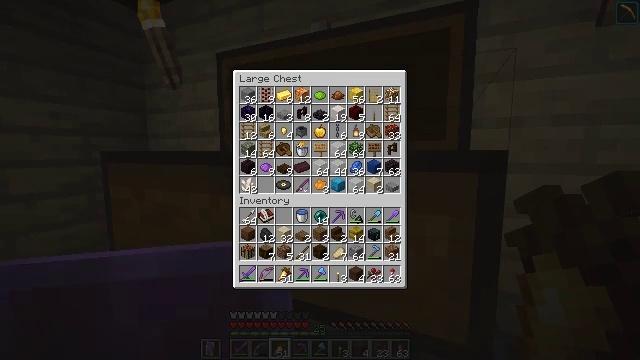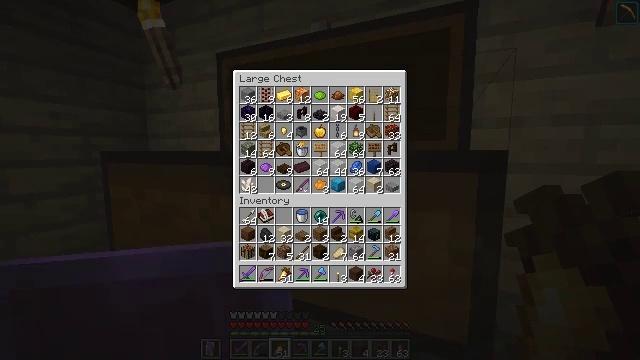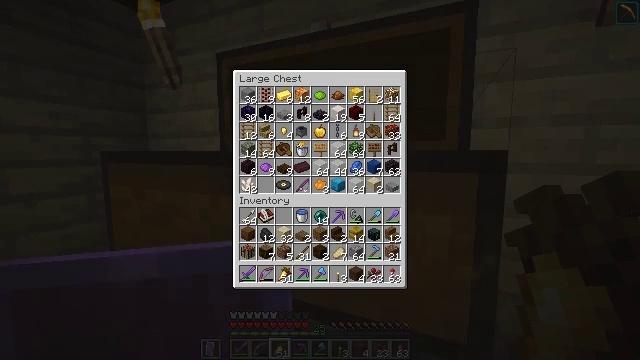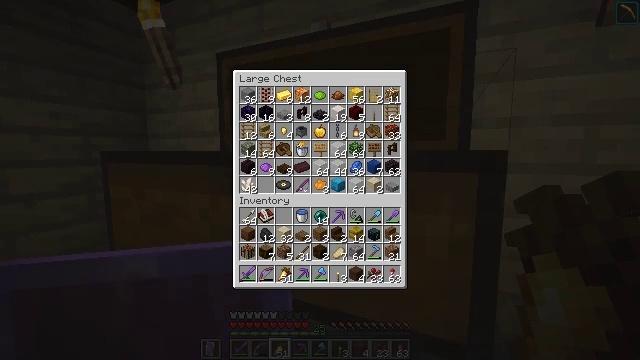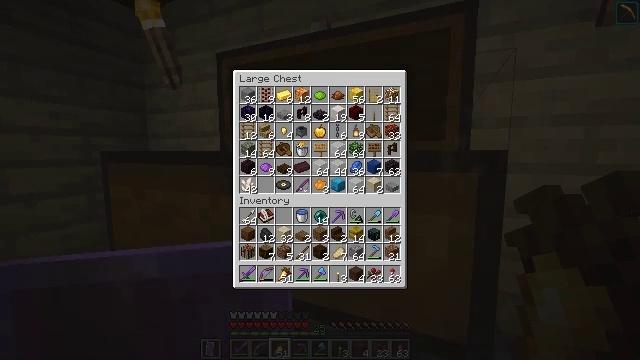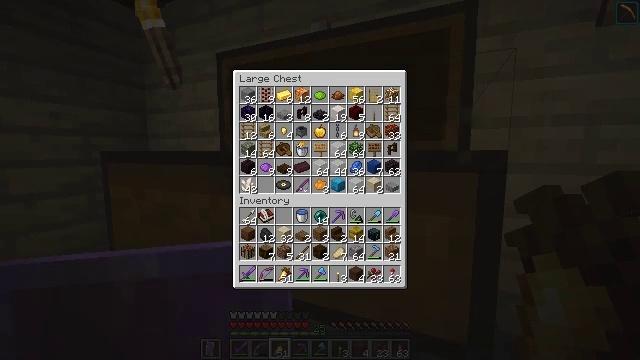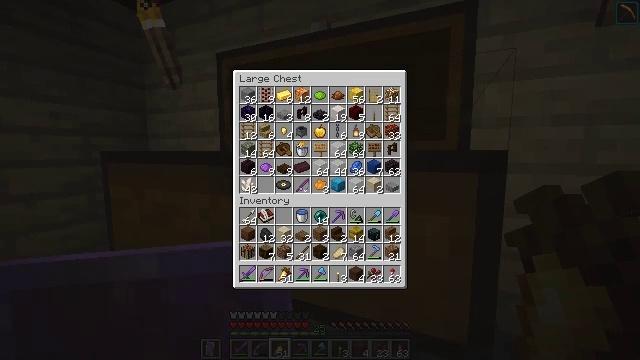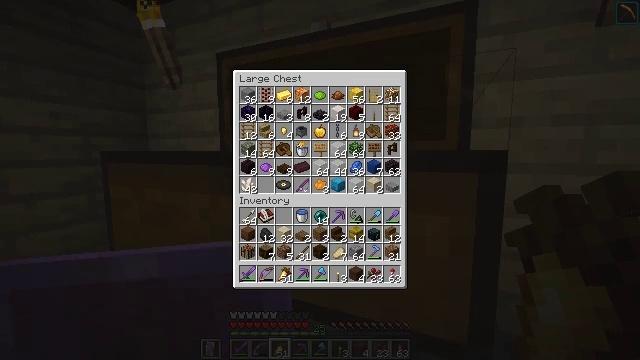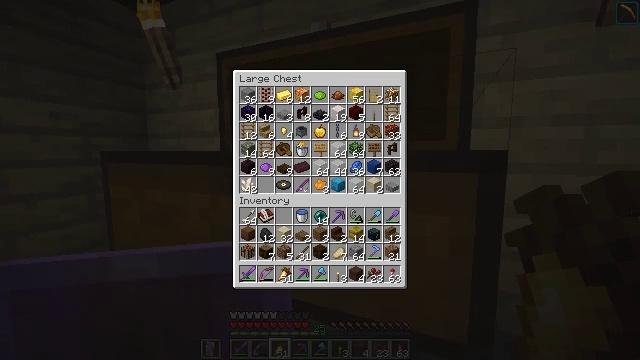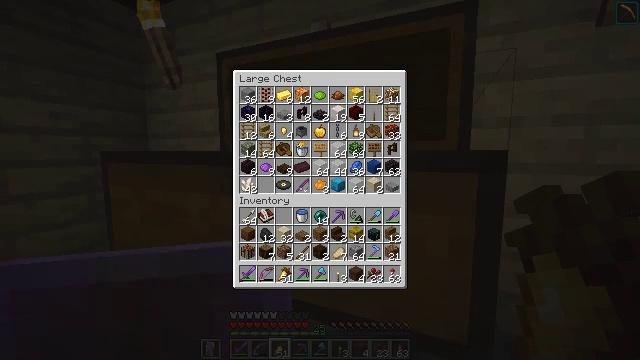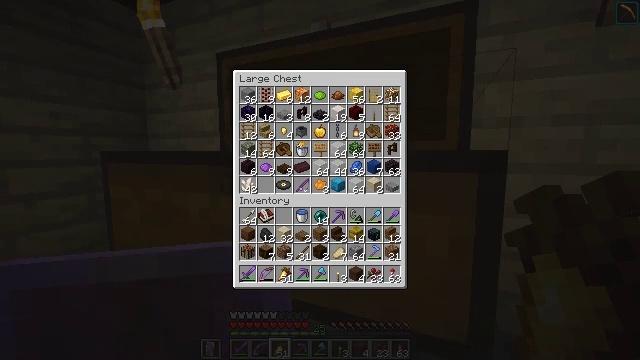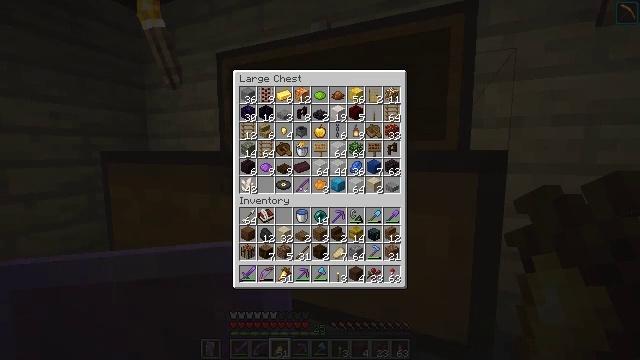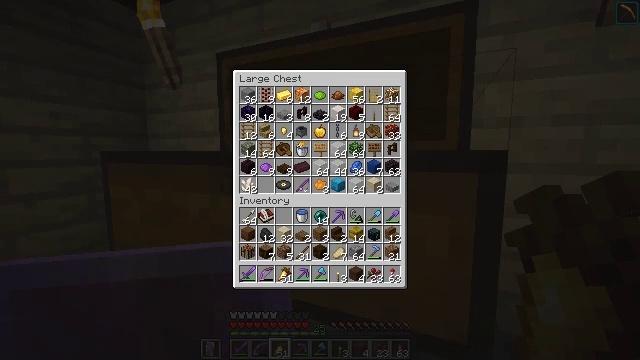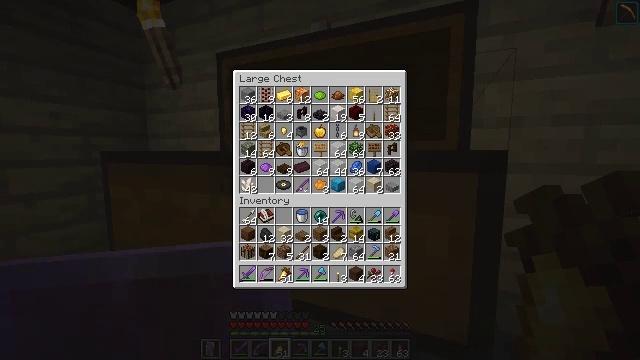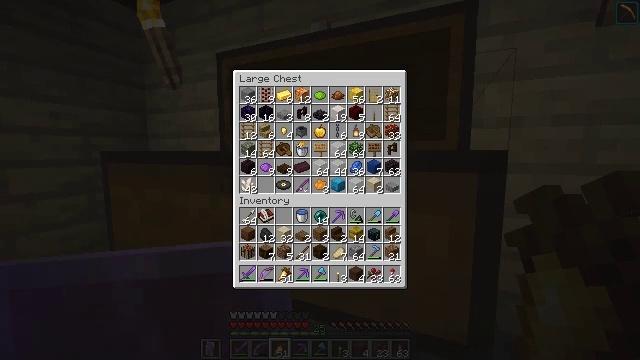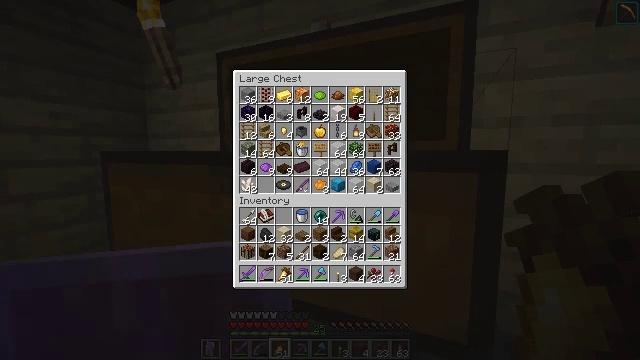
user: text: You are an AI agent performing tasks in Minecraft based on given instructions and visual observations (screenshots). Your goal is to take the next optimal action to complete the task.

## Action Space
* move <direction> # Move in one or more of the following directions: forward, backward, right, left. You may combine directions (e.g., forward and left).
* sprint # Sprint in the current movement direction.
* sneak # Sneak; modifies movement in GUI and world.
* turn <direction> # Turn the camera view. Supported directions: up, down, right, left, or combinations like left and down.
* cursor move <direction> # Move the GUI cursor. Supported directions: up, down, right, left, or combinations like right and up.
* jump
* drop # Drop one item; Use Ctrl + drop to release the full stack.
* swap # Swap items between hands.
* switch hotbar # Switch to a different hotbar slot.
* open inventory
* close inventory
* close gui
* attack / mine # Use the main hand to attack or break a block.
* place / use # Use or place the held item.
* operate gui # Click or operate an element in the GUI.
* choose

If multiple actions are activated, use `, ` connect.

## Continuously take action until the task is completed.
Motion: motion action
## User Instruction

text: Use crafting table to create brown concrete powder.
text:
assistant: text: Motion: no_op
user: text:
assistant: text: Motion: no_op
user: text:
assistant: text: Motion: no_op
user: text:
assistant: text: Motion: no_op
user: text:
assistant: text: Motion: no_op
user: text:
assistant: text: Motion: no_op
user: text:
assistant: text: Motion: no_op
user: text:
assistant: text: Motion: no_op
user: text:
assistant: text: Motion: no_op
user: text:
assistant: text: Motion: no_op
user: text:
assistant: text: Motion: no_op
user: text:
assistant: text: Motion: no_op
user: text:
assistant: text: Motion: no_op
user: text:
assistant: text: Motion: no_op
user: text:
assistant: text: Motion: no_op
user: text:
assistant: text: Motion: no_op
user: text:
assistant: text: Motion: no_op
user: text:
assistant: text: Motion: no_op
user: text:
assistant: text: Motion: no_op
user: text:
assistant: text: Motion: no_op
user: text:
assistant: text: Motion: no_op
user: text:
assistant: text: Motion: no_op
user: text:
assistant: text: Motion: no_op
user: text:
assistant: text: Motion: no_op
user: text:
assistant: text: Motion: no_op
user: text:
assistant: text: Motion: no_op
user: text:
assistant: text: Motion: no_op
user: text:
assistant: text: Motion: no_op
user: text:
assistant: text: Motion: no_op
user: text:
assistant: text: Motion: no_op